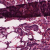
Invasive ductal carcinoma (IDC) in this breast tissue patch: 1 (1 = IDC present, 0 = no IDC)